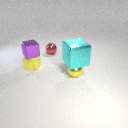
large cyan metal cube above small yellow metal sphere